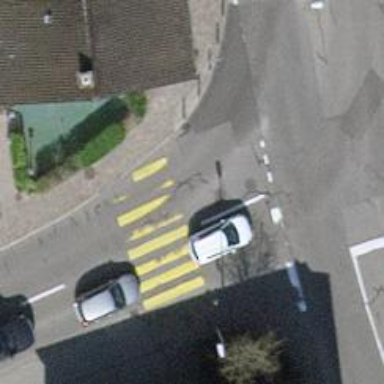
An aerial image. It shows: Footway with asphalt surface and crossing.